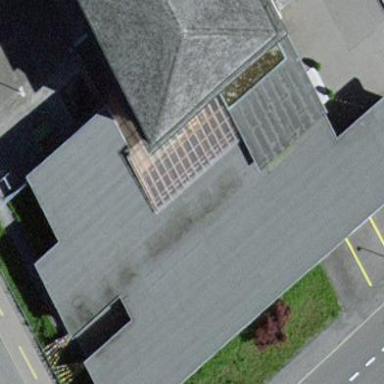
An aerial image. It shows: School building.